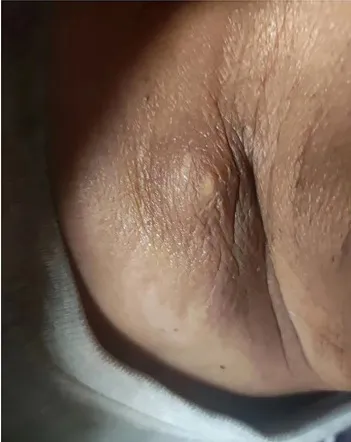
Supraclavicular mass before and after savolitinib treatment. The supraclavicular mass shrank dramatically after two weeks of treatment with savolitinib (400 mg/day) (right).
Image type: medical_photograph (skin_photograph)